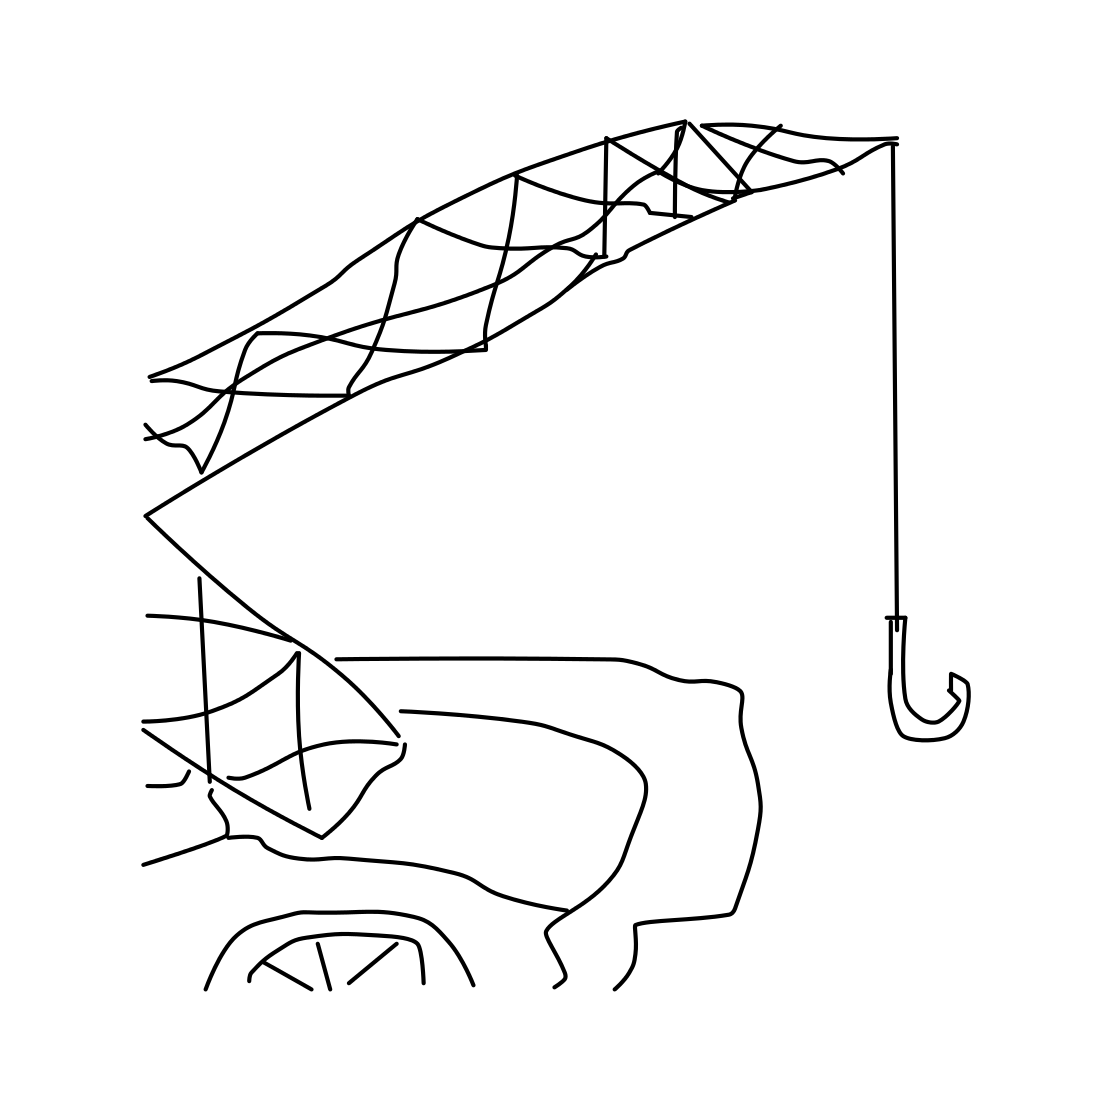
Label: crane (machine)